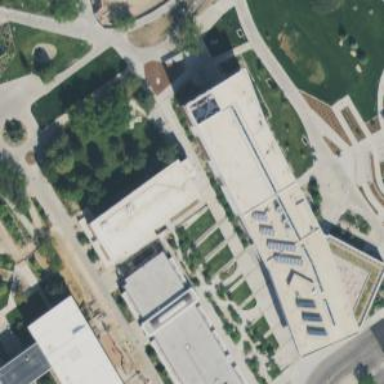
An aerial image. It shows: University building.